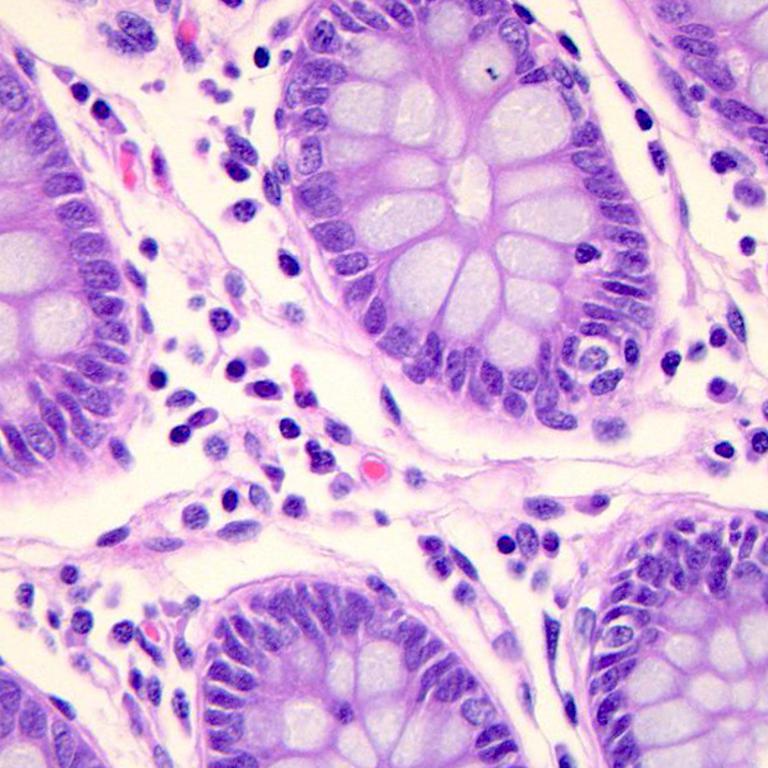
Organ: colon
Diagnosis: benign